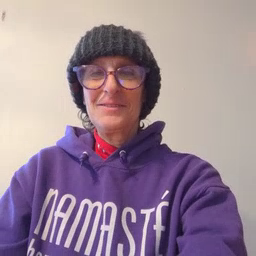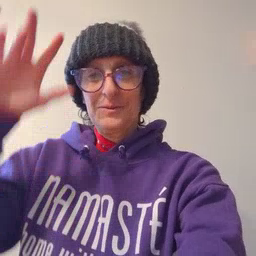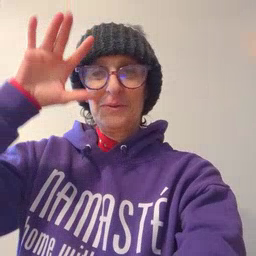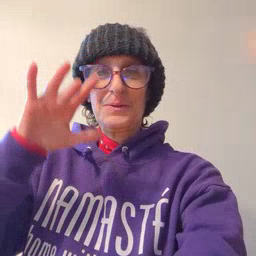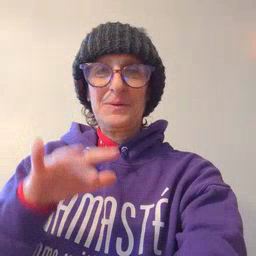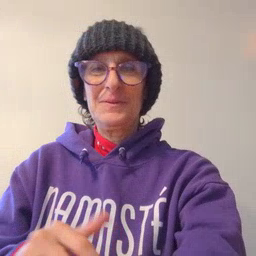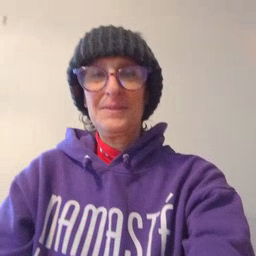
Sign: snow